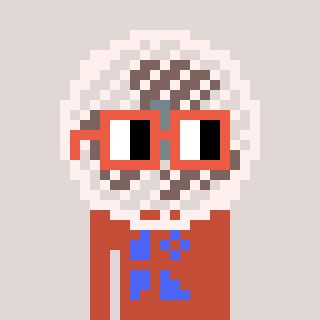
a pixel art character with square orange glasses, a fan-shaped head and a rust-colored body on a warm background